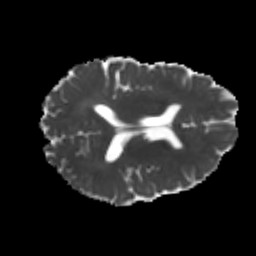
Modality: MD
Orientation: axial
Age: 20
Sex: male
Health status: healthy
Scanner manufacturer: philips
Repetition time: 7.476 s
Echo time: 0.08753 s